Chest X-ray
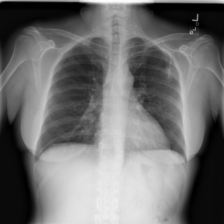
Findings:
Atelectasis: negative
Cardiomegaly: negative
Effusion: negative
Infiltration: negative
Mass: negative
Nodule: negative
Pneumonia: negative
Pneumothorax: negative
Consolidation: negative
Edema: negative
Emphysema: negative
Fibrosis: negative
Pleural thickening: negative
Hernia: negative